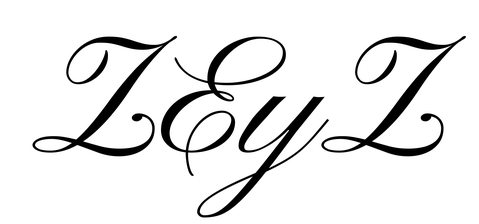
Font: PinyonScript-Regular